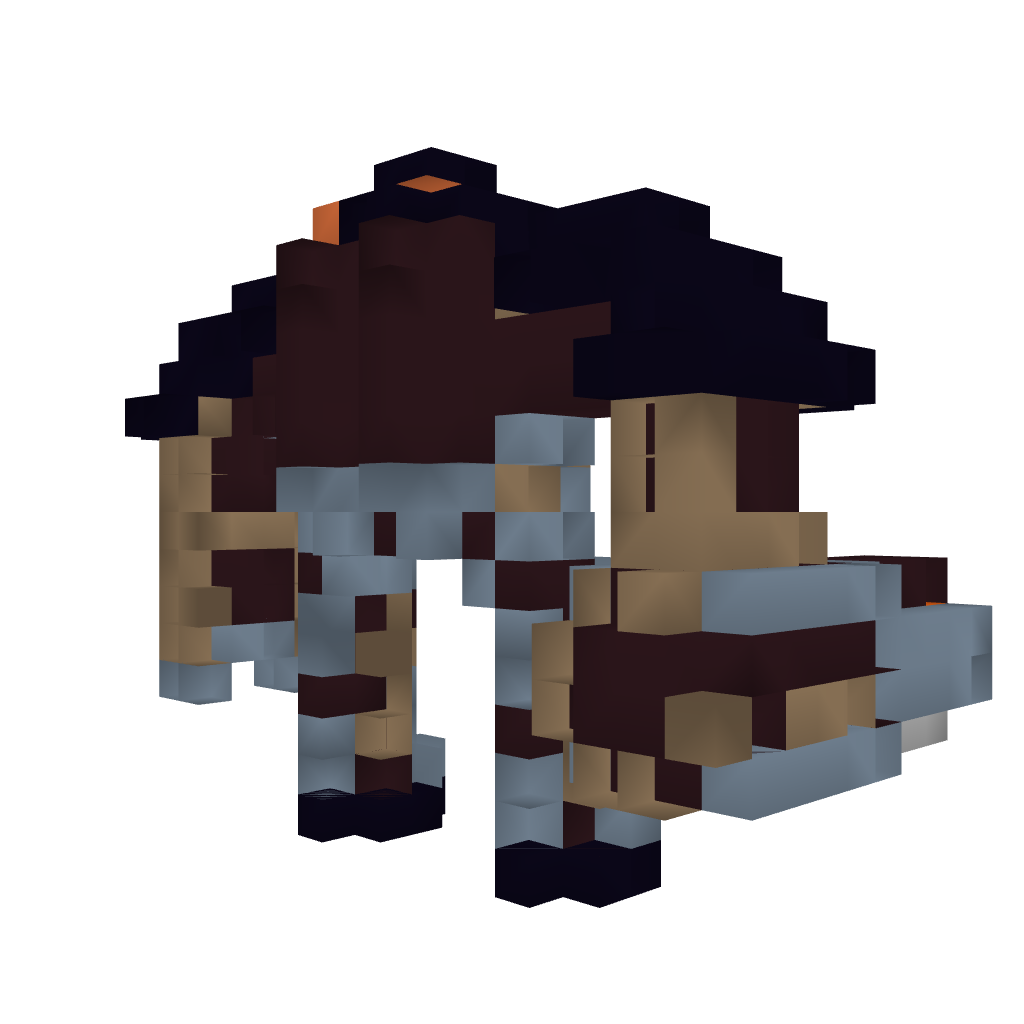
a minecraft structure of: Series A Mech 3